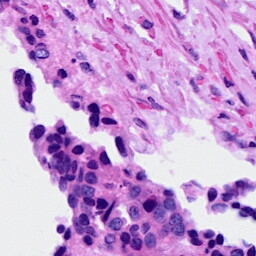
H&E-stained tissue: Ovarian